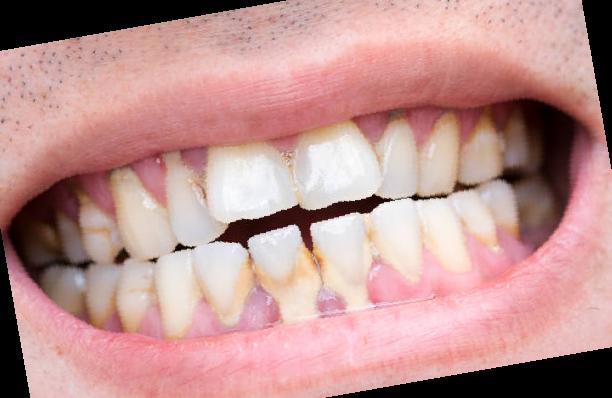
Condition: Calculus